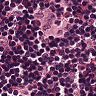
Metastatic tissue present: no